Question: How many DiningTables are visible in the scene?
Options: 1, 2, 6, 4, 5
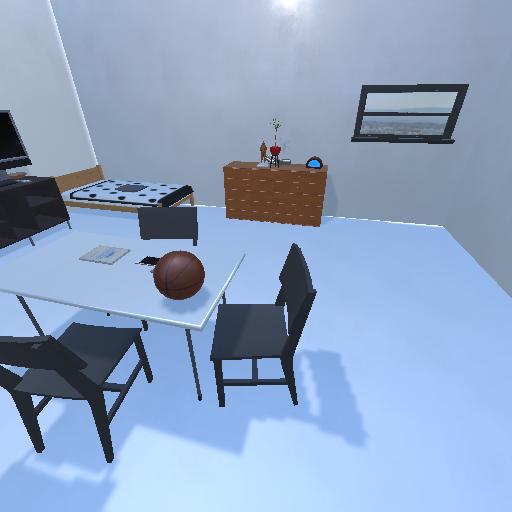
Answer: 1